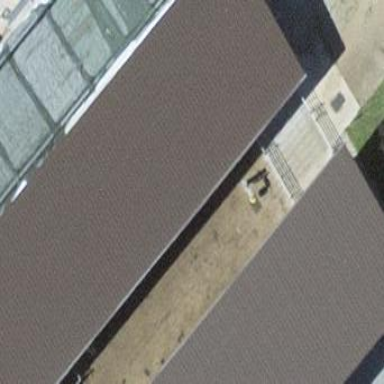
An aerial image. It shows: Cowshed building.